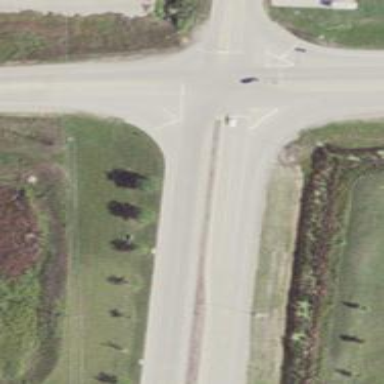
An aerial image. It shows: Asphalt road designated as trunk highway.